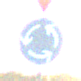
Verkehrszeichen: Kreisverkehr
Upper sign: VorfahrtGewaehren
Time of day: SunriseSunset
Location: Outdoor (Nature)
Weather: PartlyCloudy
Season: NotSpecified
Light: Natural